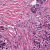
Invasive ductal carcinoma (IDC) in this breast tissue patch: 1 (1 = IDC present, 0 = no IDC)